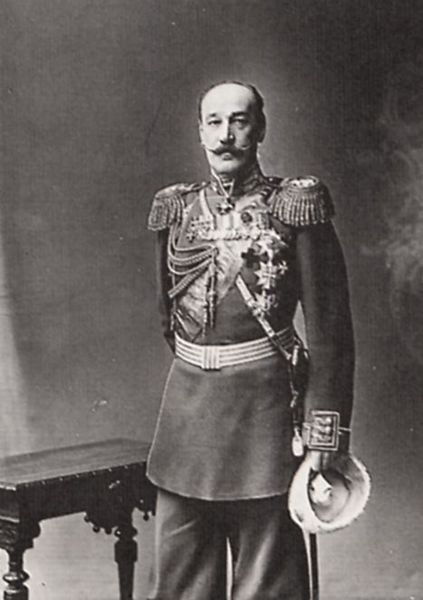
Titel: Generaladjudant V.A. Dedjulin, Kommandant der Truppen am Hofe Nikolajs II.
Künstler: Russischer Photograph
Schlagwörter: mann, weiß, grau, holz, hut, schwarz, tisch, blick, gürtel, rock, anzug, bart, hose, jacke, kappe, mütze, schnurrbart, wand, arm, gesicht, kragen, stehen, möbel, portrait, porträt, tischbein, gold, halbfigur, pose, russland, kette, mauer, krieg, kaiser, glatze, atelier, schnauzbart, schnauzer, foto, fotografie, photographie, gala, sterne, schwarz weiß, militär, uniform, soldat, epauletten, abzeichen, bruststern, orden, schnautzer, halbglatze, photo, tressen, general, preußen, standbild, russisch, wilhelm, schauzer, schnautzbart, auszeichnungen, ausszeichnungen, lorden, schautzbart